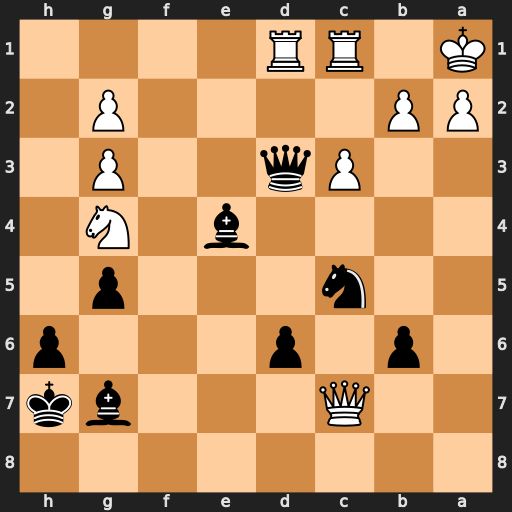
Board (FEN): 8/2Q3bk/1p1p3p/2n3p1/4b1N1/2Pq2P1/PP4P1/K1RR4
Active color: b
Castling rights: -
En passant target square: -
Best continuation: Nb3+ axb3 Qa6#